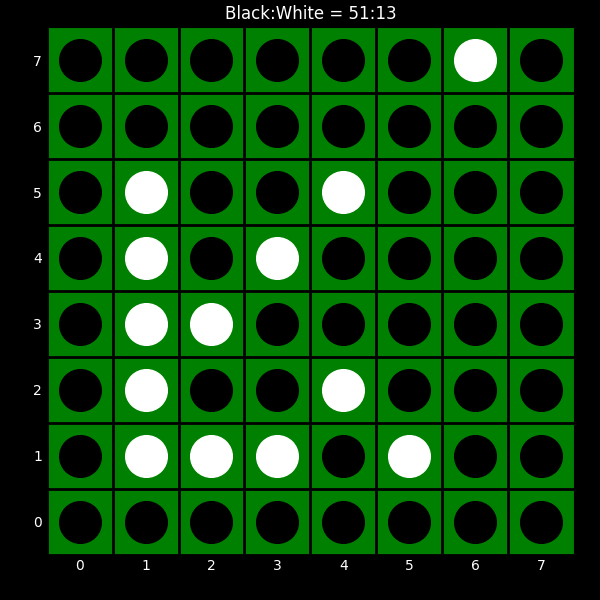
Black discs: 51
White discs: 13